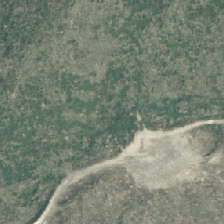
Land cover: high_producing_grassland